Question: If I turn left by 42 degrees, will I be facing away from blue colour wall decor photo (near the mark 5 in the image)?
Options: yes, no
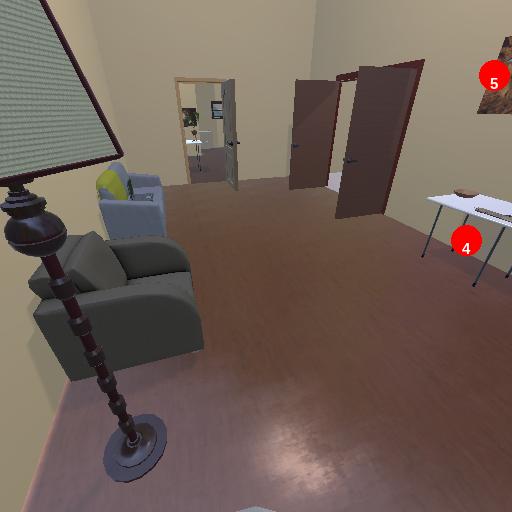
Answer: yes